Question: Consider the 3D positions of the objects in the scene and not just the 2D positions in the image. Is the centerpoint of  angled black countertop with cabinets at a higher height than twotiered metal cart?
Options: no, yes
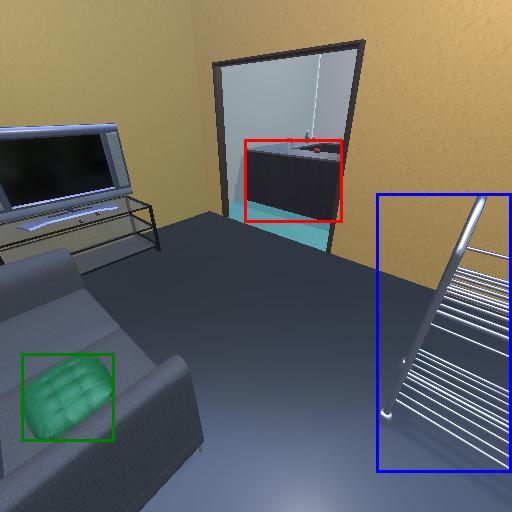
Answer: no